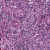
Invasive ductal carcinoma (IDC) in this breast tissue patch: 1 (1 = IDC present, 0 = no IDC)